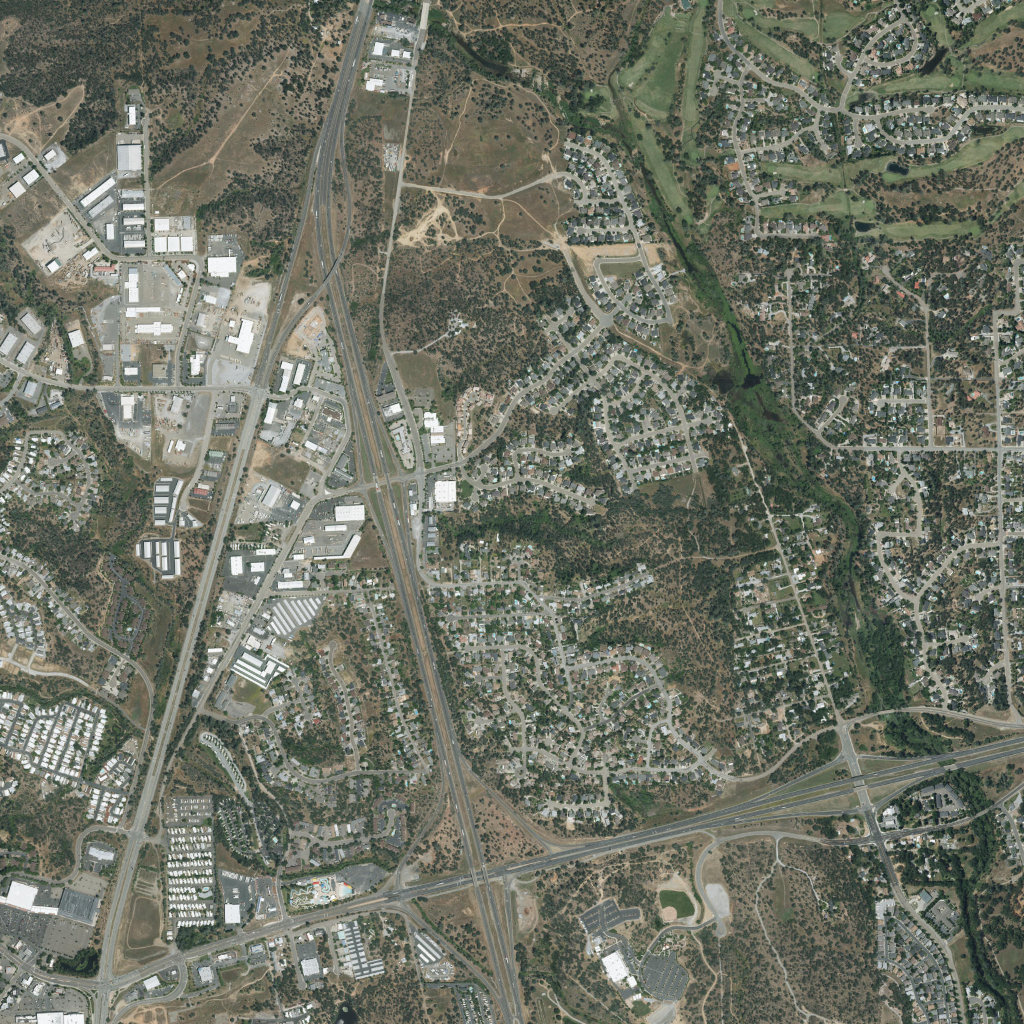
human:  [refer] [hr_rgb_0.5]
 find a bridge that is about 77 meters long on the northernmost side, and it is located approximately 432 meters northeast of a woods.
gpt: <box>[[40, 0, 41, 2, 0]]</box>

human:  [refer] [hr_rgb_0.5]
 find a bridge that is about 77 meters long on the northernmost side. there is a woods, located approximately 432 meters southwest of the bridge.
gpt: <box>[[40, 0, 41, 2, 0]]</box>